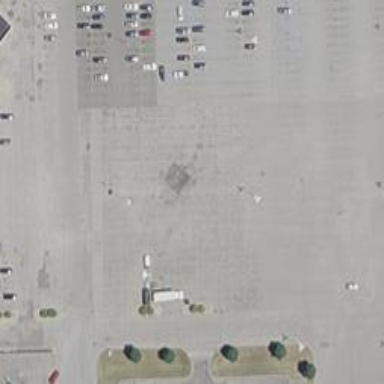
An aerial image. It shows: Parking area.